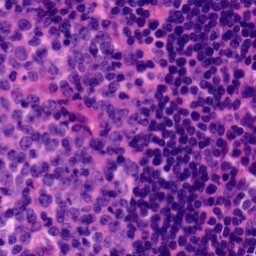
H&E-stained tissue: Tonsil